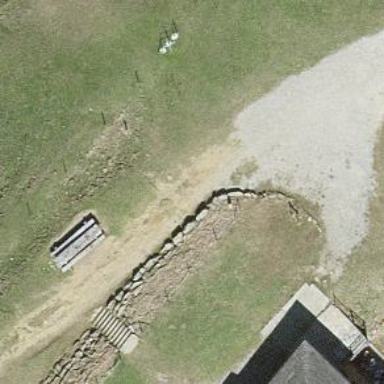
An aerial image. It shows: Retaining wall.